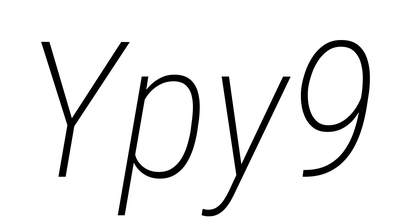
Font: Roboto-Italic_Condensed_ExtraLight_Italic